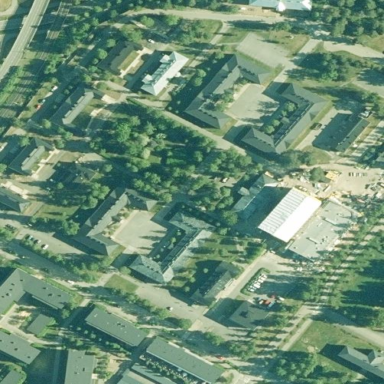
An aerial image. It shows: School.